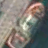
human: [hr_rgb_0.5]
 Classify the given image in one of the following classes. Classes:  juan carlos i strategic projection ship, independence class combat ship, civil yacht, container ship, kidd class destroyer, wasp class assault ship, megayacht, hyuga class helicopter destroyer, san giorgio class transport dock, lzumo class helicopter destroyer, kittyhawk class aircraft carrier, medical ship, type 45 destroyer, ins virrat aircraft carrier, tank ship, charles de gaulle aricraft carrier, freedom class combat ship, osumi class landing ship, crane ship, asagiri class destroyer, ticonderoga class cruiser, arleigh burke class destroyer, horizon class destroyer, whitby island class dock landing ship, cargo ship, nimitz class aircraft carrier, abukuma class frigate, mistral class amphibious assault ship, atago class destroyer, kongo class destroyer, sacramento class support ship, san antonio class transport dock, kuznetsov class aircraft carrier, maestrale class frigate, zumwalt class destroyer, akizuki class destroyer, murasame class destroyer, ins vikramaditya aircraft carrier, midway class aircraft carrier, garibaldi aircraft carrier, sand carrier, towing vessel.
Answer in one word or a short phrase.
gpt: Towing vessel